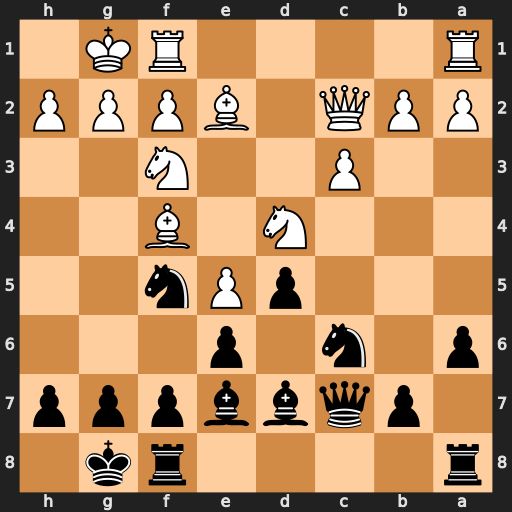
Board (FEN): r4rk1/1pqbbppp/p1n1p3/3pPn2/3N1B2/2P2N2/PPQ1BPPP/R4RK1
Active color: b
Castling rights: -
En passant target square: -
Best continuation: Ncxd4 Nxd4 Nxd4